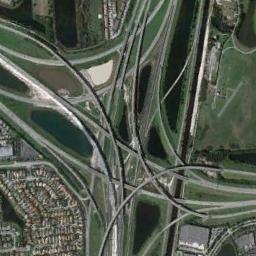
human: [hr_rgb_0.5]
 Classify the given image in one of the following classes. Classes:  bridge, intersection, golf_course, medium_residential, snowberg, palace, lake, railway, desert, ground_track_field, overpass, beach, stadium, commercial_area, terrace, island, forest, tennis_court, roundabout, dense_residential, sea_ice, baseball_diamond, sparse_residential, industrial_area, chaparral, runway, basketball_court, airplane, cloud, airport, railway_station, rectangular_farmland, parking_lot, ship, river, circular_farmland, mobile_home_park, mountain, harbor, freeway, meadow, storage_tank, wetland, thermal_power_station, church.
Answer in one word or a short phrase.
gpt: overpass